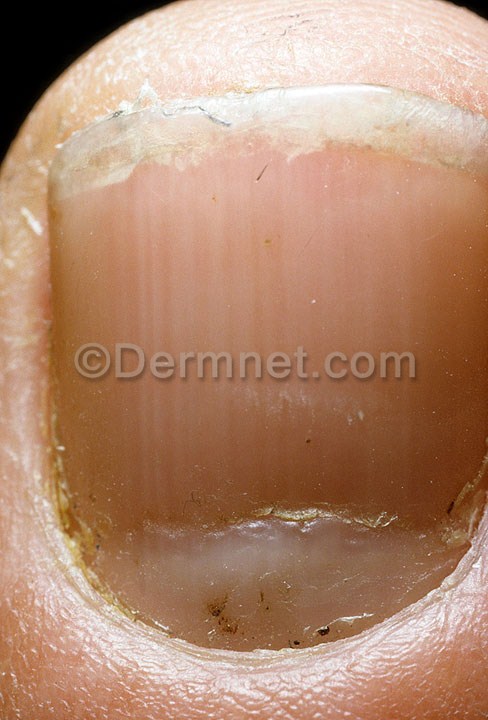
Disease: Nail Fungus and other Nail Disease